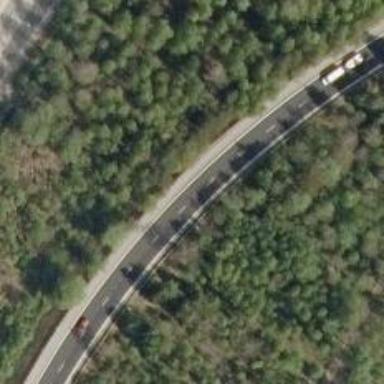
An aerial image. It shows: Asphalt motorway with embankment.